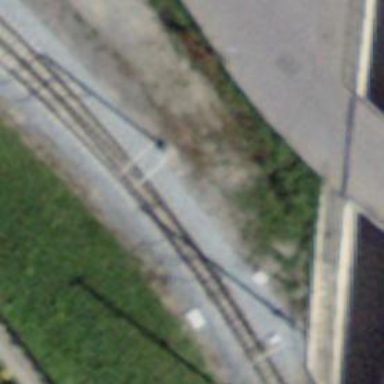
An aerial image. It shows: Railway switch.